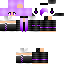
A female human skin with dark skin, wearing brown long hair dressed in a purple hoodie and black pants, featuring a closed mouth.